Field crop: maize
Growth stage: 1
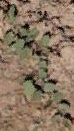
Species: convolvulus